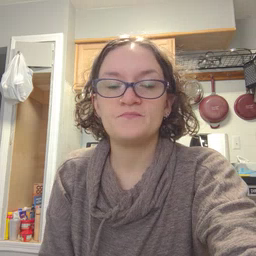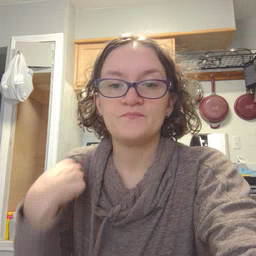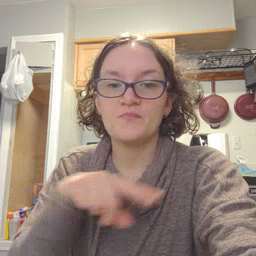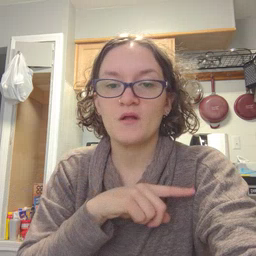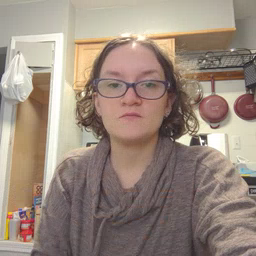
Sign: weus